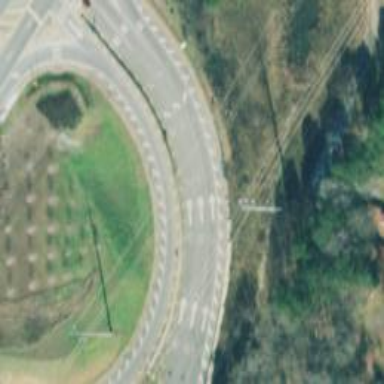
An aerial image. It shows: Asphalt trunk link road.